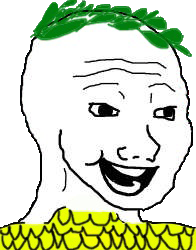
Label: 5_Bloomer